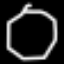
Label: octagon